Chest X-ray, AP view. Patient: 56 years old, sex F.
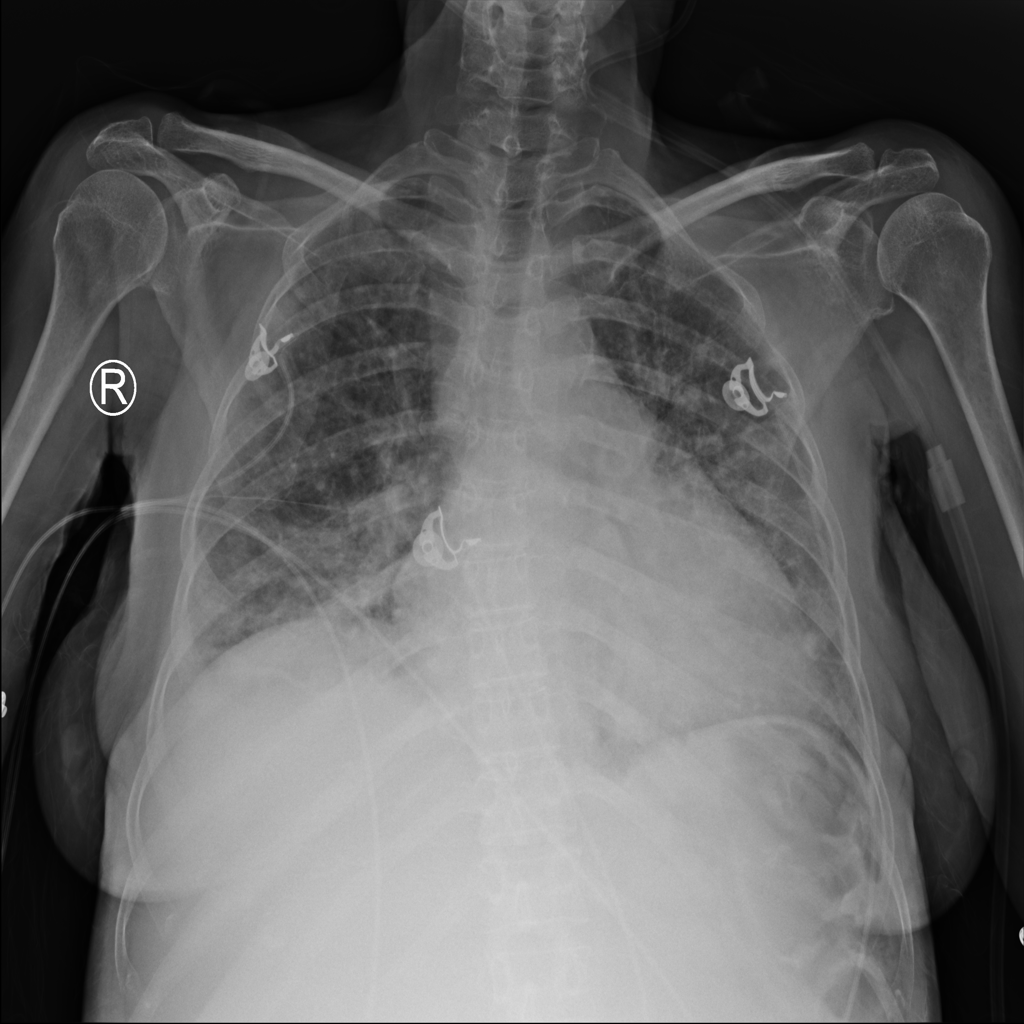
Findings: Edema